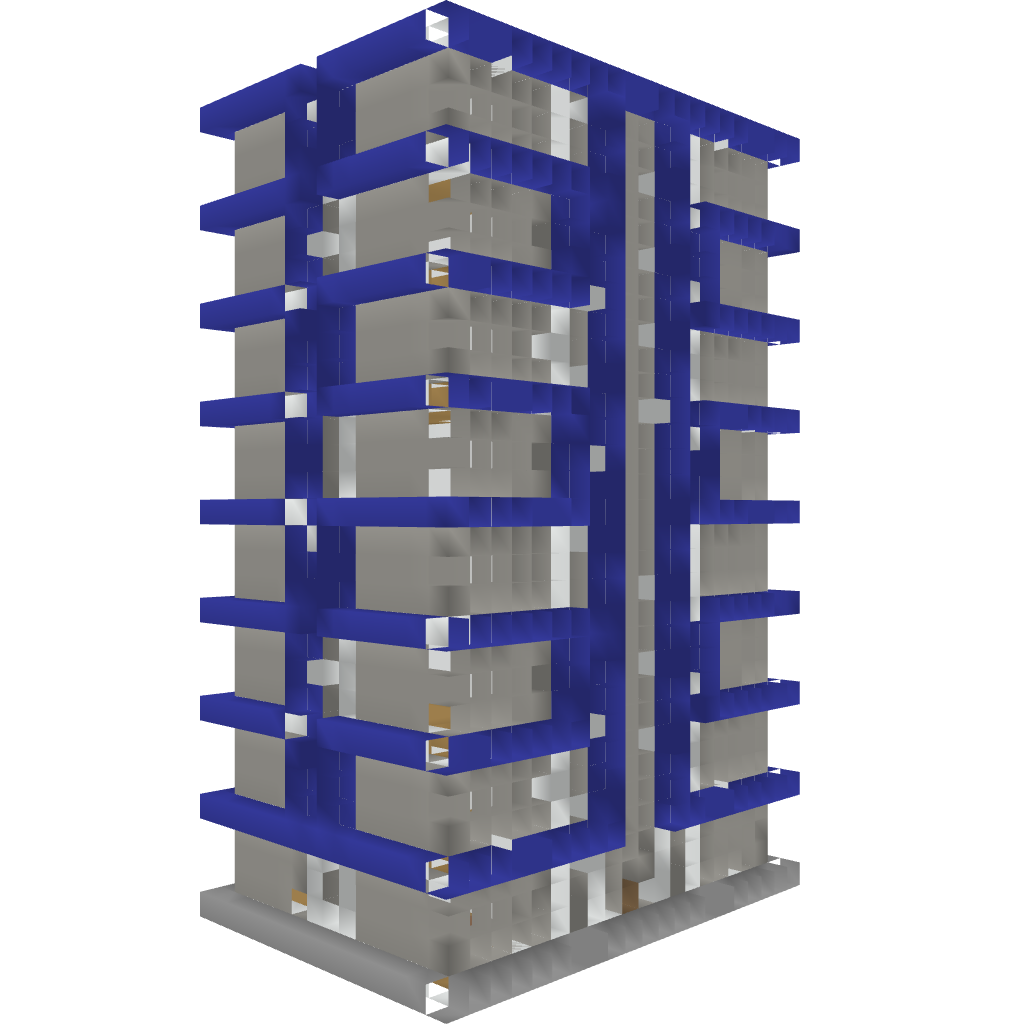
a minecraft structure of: Modern Skyscraper #3